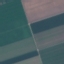
Land use / land cover: AnnualCrop